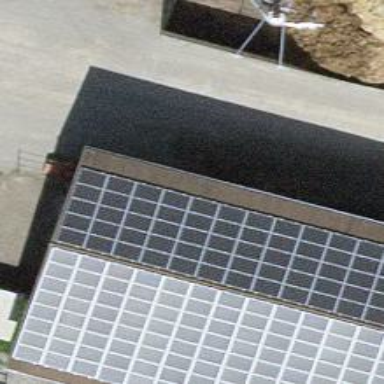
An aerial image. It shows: Solar photovoltaic panel generator.